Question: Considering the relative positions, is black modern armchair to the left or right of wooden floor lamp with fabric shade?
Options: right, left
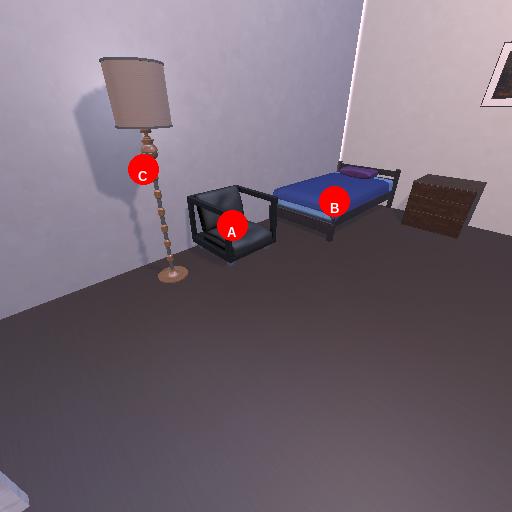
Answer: right